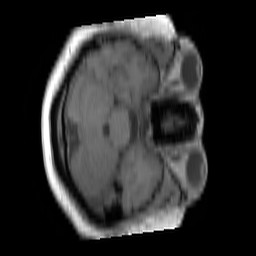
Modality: T1w
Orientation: axial
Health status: ill
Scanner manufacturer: siemens
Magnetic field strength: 3 T
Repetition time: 0.4 s
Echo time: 0.00246 s